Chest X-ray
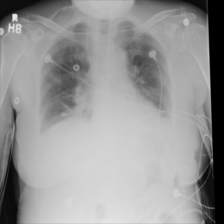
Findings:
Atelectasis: positive
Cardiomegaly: negative
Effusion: negative
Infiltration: negative
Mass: negative
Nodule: negative
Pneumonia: negative
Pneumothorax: negative
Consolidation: negative
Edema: negative
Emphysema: negative
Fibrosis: negative
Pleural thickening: negative
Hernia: negative